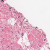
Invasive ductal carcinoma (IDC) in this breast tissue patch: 0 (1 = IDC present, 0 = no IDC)